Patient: sex M, age 80
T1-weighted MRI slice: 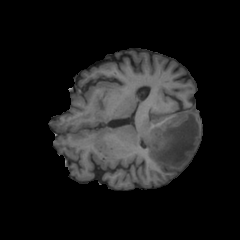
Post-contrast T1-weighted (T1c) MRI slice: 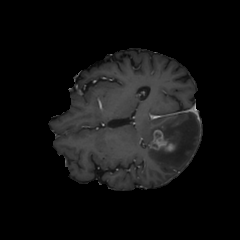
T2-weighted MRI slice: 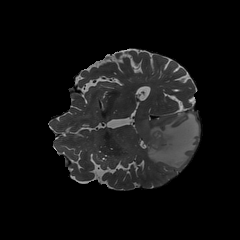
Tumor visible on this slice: yes
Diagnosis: Glioblastoma, IDH-wildtype
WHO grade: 4